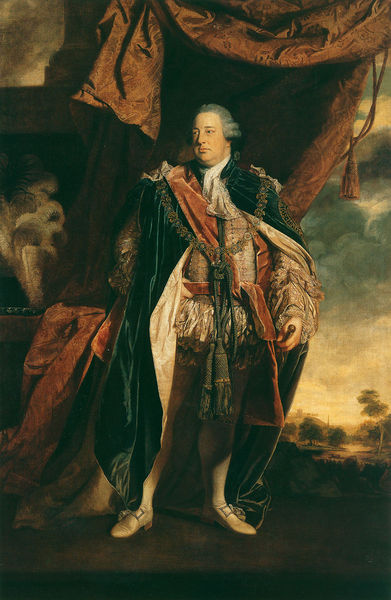
Titel: William Augustus, Duke of Cumberland
Künstler: Sir Joshua Reynolds
Institution: Derbyshire, Chatsworth, The Devonshire Collection
Schlagwörter: gemälde, himmel, mann, umhang, wolken, bäume, grün, landschaft, hintergrund, vordergrund, rot, federn, samt, tod, vorhang, gewand, mantel, stehend, adel, locken, rechts, perücke, schuhe, kette, fluß, kordel, lockig, baldachin, bommel, spangenschuhe, schnallen, prächtig, mächtig, nach, schauend, stpitze